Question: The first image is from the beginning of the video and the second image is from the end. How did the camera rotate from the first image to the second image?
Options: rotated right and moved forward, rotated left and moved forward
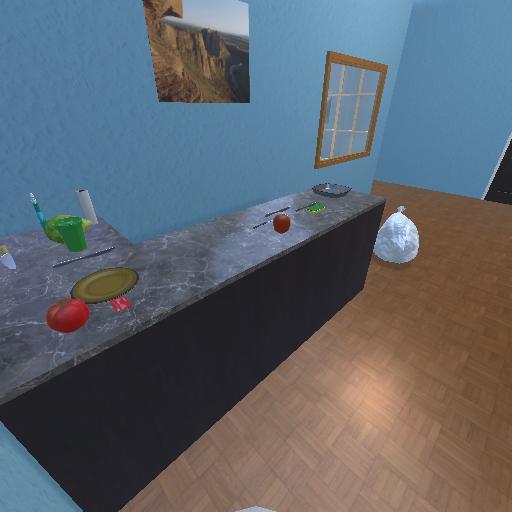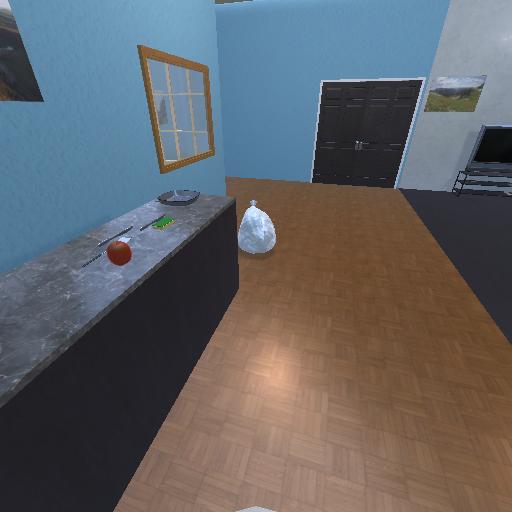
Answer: rotated right and moved forward